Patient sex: M
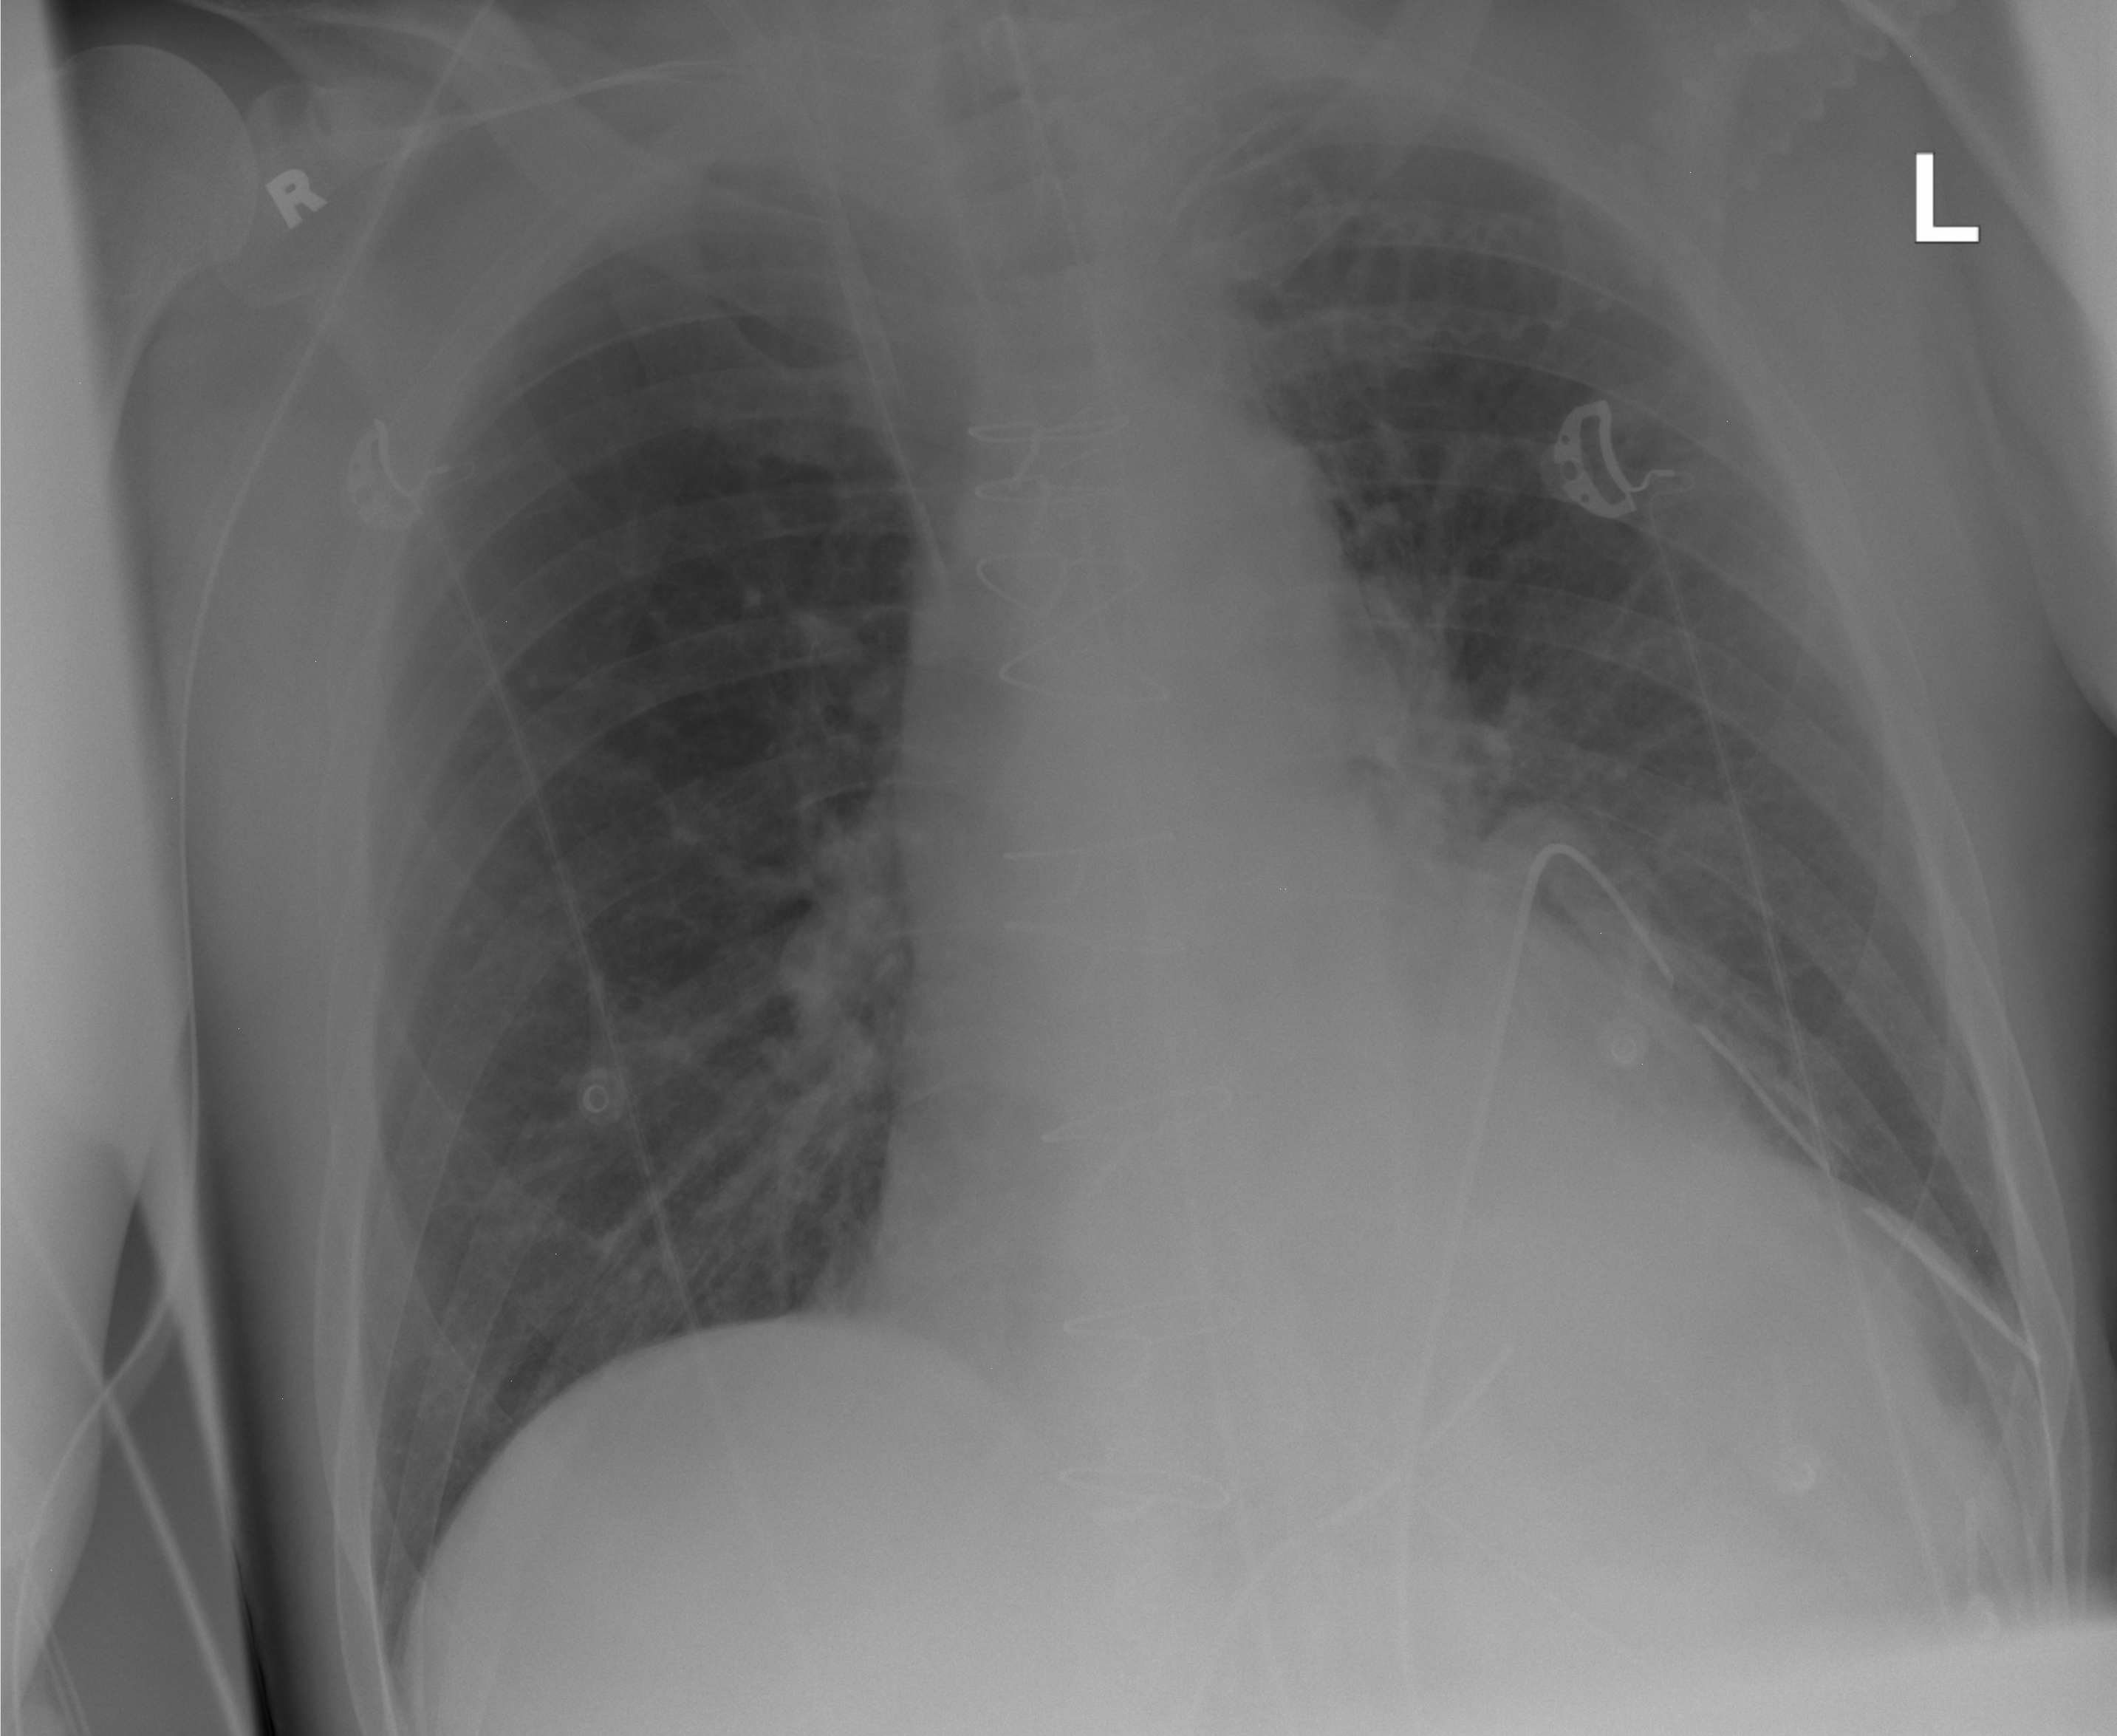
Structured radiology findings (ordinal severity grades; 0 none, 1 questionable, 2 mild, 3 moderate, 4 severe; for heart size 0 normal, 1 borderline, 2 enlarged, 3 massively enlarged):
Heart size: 2
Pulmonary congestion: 2
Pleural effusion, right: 0
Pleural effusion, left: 0
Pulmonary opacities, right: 0
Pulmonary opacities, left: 0
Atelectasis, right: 0
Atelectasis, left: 0